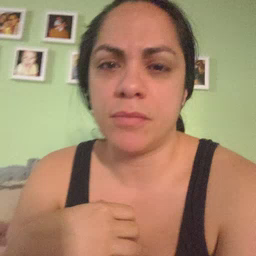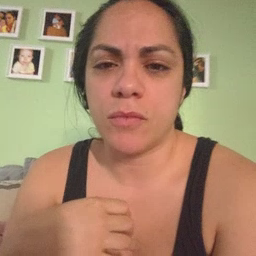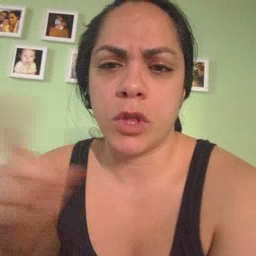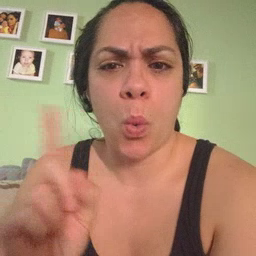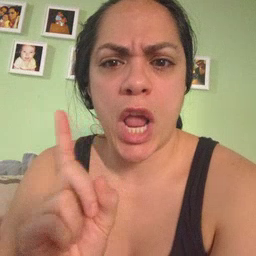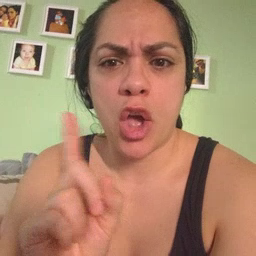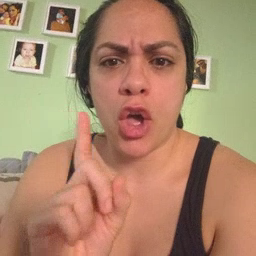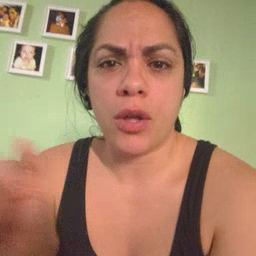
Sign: where